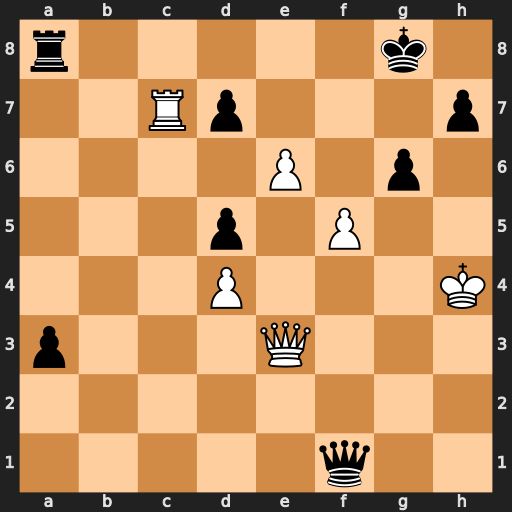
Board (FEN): r5k1/2Rp3p/4P1p1/3p1P2/3P3K/p3Q3/8/5q2
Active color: w
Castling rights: -
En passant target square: -
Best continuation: exd7 Qxf5 Qe8+